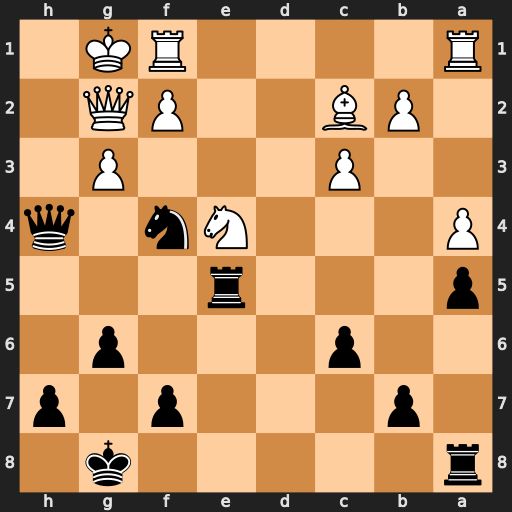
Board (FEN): r5k1/1p3p1p/2p3p1/p3r3/P3Nn1q/2P3P1/1PB2PQ1/R4RK1
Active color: b
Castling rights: -
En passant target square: -
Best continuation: Ne2#